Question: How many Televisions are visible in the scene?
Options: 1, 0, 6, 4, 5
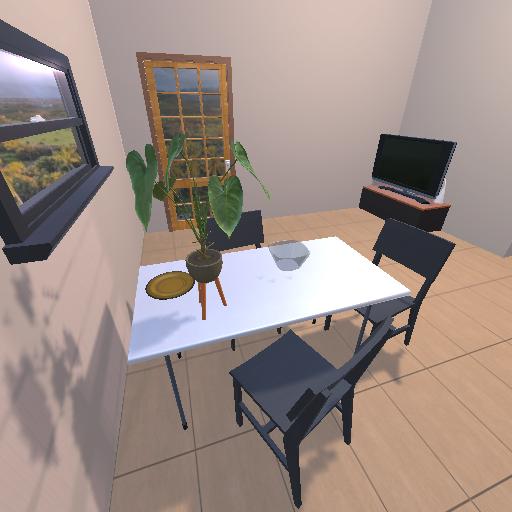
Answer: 1